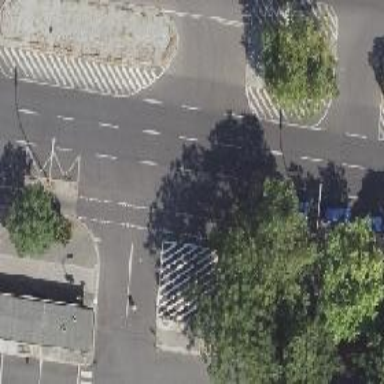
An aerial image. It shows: Secondary road with asphalt surface and lane markings. It is dual carriageway with driveway on the right for parking.